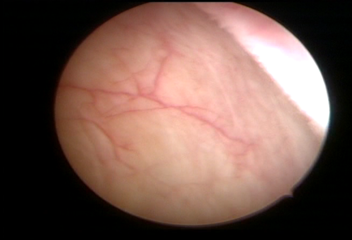
Modality: WLC
Class: Normal mucosa
Bladder cancer association: No